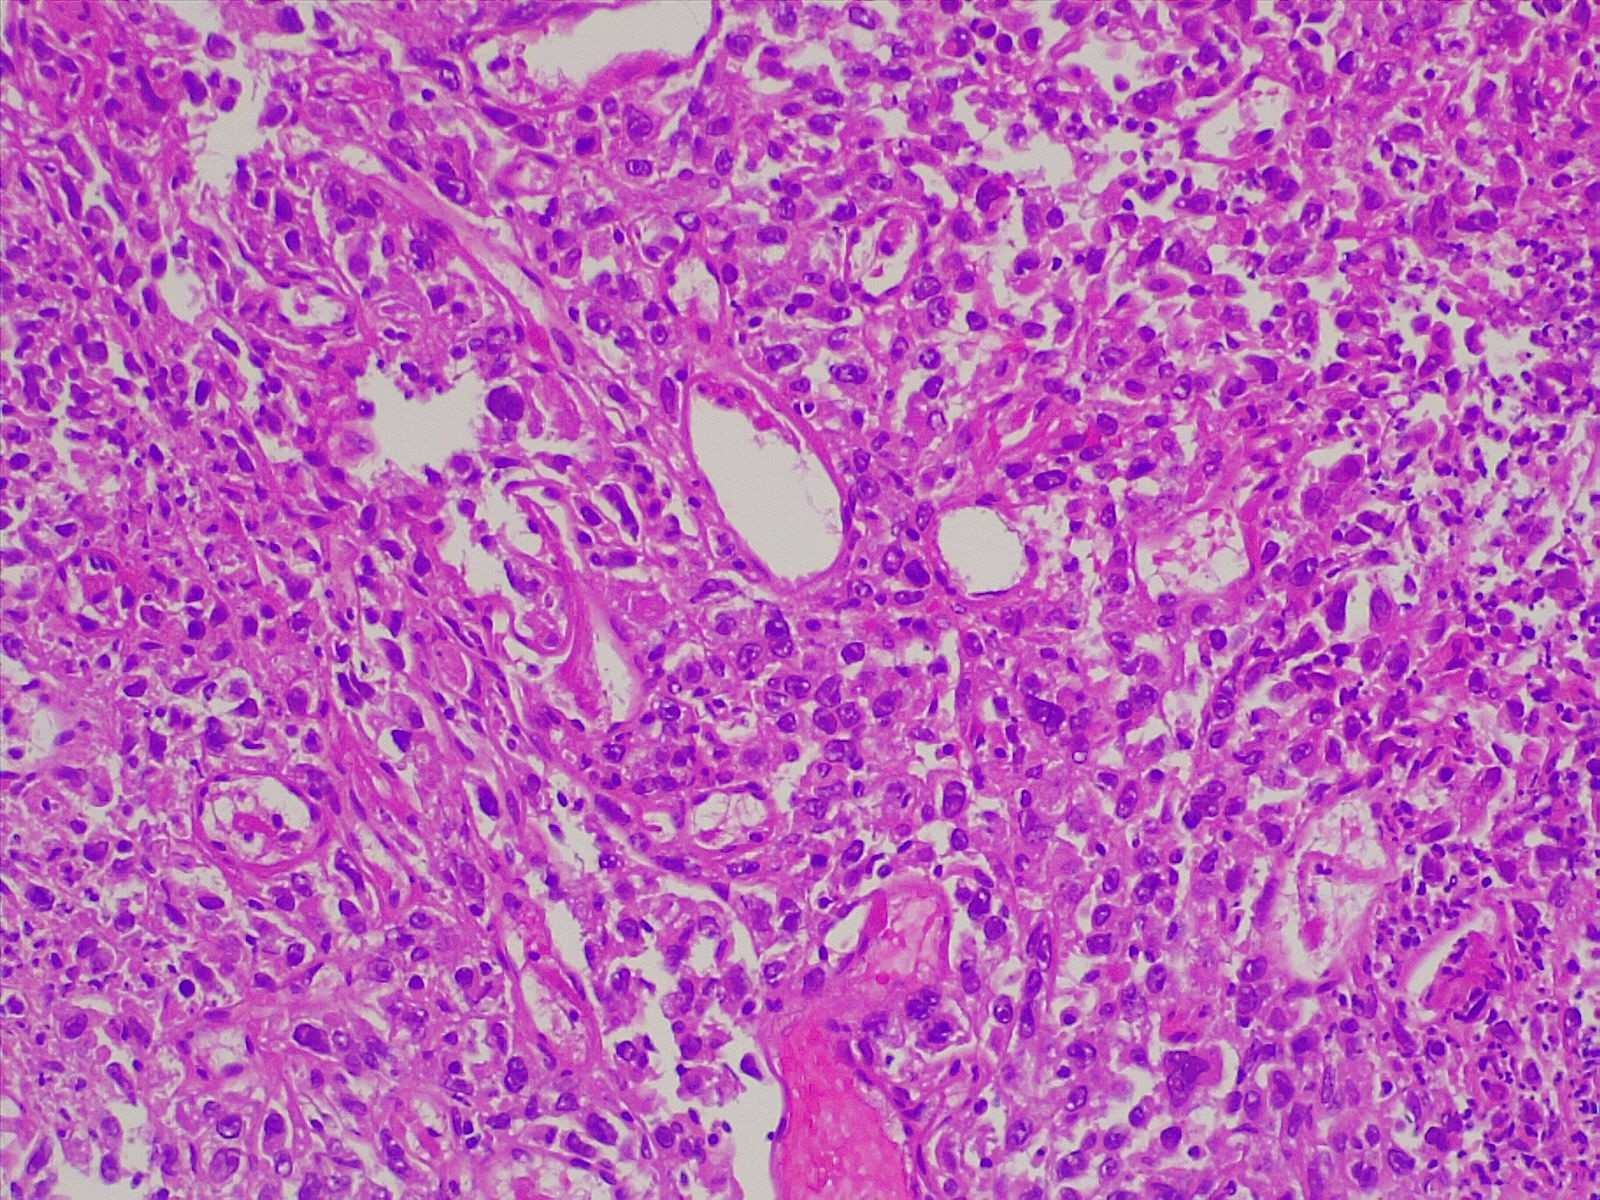
Label: lung adenocarcinoma, poorly differentiated